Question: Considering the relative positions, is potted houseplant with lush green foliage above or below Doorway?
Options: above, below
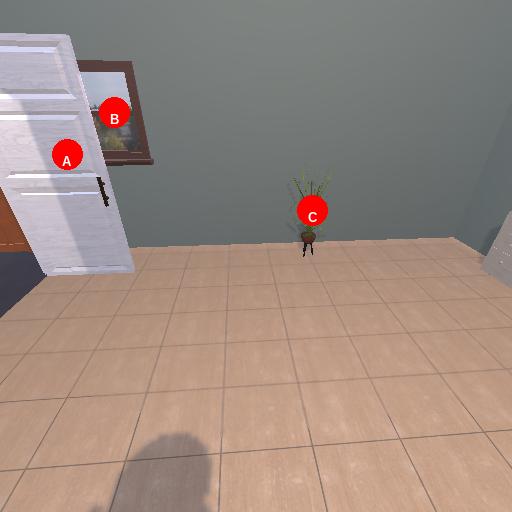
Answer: above